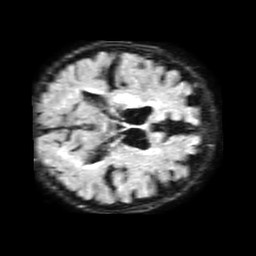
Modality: FLAIR
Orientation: axial
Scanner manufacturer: philips
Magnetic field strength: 1.5 T
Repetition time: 6 s
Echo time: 0.1029 s